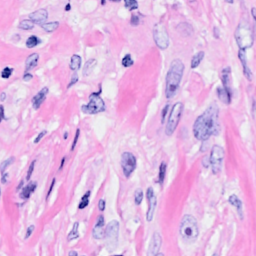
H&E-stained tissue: Breast